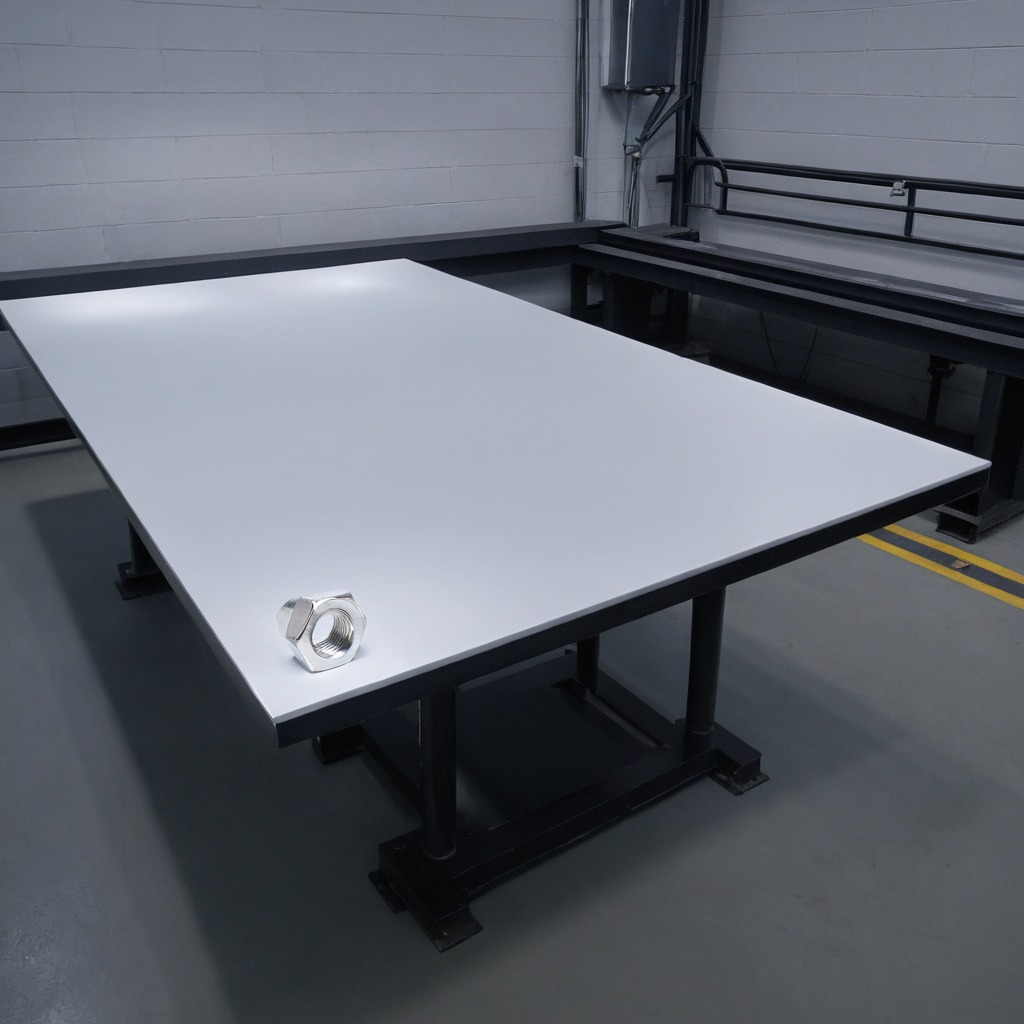
A metal nut is lying on the tabletop.